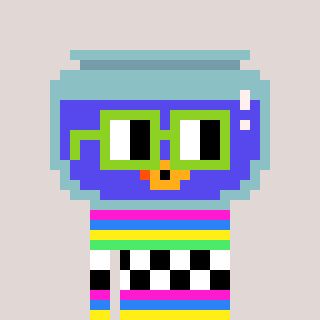
a pixel art character with square light green glasses, a goldfish-shaped head and a magenta-colored body on a warm background